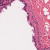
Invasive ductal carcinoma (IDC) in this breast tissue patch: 0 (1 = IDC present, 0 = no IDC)